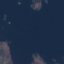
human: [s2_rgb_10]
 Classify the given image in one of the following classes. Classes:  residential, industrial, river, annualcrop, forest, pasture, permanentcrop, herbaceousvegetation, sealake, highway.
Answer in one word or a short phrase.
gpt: SeaLake